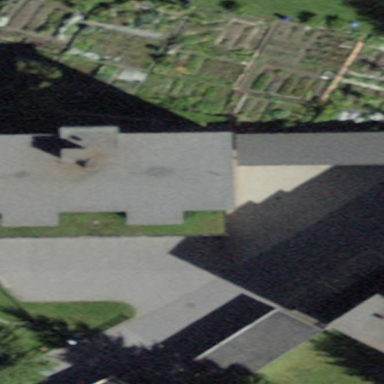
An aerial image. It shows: Flat-roofed building.